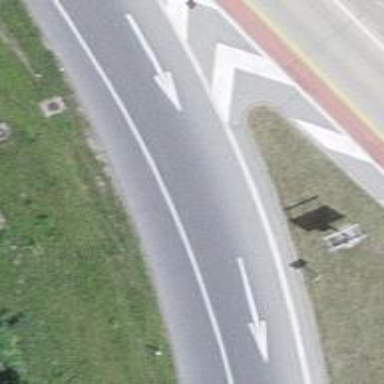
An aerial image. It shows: Asphalt motorway link.